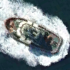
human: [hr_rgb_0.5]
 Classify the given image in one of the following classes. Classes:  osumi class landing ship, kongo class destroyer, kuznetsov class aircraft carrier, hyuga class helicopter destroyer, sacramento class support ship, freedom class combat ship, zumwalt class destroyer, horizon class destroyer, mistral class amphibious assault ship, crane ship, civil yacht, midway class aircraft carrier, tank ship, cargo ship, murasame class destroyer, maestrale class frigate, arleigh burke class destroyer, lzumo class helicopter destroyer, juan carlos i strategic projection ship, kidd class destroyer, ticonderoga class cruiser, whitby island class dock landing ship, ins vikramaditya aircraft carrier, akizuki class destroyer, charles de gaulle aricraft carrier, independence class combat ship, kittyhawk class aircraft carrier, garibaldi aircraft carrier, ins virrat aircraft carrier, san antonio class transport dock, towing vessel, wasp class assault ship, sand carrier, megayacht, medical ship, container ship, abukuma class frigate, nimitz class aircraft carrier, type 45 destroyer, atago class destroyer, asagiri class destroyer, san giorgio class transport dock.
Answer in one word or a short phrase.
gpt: Towing vessel